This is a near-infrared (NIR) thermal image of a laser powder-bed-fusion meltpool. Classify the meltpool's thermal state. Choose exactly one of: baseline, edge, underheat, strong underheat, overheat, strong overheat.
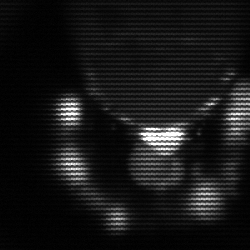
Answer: edge